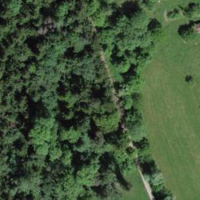
EUNIS habitat code: 44
Species observed at this site:
Chelidonium majus